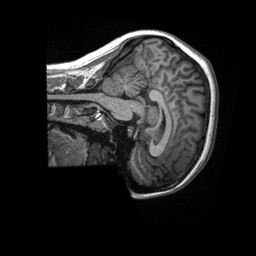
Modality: T1w
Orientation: sagittal
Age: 22
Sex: female
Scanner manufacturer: siemens
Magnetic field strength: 3 T
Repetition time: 2.3 s
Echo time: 0.00288 s